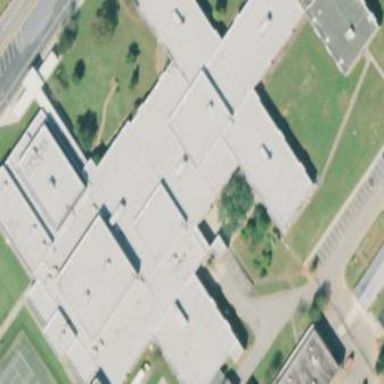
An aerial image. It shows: School building.